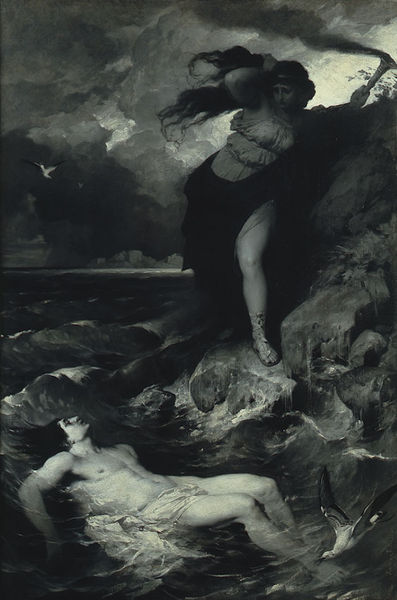
Titel: Hero und Leander
Künstler: Ferdinand Keller
Standort: Karlsruhe
Institution: Staatliche Kunsthalle Karlsruhe
Schlagwörter: akt, dunkel, felsen, feuer, gemälde, gewitter, gott, held, himmel, kampf, körper, lendenschurz, mann, meer, nackt, nackter, schurz, vogel, wasser, weiß, wolken, badende, frauen, landschaft, menschen, see, stadt, ufer, brust, frau, grau, haar, kleid, licht, nacht, schwarz, schleier, tuch, wolke, hochformat, malerei, symbolismus, barock, historie, kleidung, lang, leiche, mensch, mord, stein, steine, taube, tod, tot, toter, trauer, öl, horizont, häuser, vögel, wind, qualm, rauch, insel, dunkelheit, gewand, haare, stoff, paar, pflanze, haarreif, kontrast, traurig, engel, bewegt, gischt, küste, strand, welle, wellen, düster, zwei, schuhe, fels, klippen, töne, steil, treiben, beleuchtung, grisaille, schaum, aufgewühlt, möven, möwe, möwen, not, sturm, unwetter, woge, jugendstil, sandalen, halbnackt, liegend, klippe, ozean, regen, barfuss, antike, erschrecken, burg, leuchtturm, bedeckt, kohle, windig, nackig, schwimmen, möve, tauben, felsig, schwarz weiss, gefahr, schrecken, leinwand, mythologie, göttin, römer, rau, verzweiflung, sandale, sterben, blitz, götter, hilfe, böcklin, mythos, dramatik, reif, venus, donner, mystik, fackel, mythen, waser, drau, rettung, schroff, mehr, unterkleid, finden, ertrinken, ertrunken, raufen, schiffbrüchiger, leucht, ertrinkende, wasserleiche, haaree, freiheitsstatue, erloschen, retterin, ertrunkener, bewusstlos, toer, mittelmehr, sgewand, düsterestimmung, lichtstreif